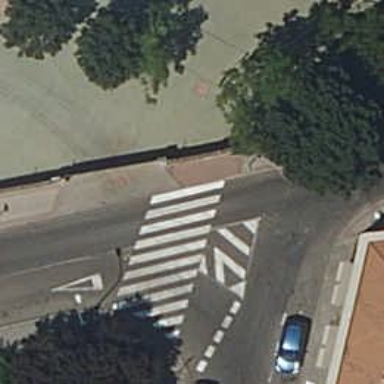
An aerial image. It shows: Marked crossing on footway.